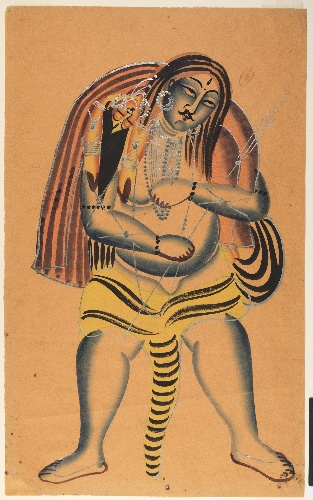
Date: ca. 1865–75
Object type: Painting
Classification: Paintings
Medium: Ink, opaque watercolor, and silver paint on paper
Culture: India (West Bengal, Calcutta, Khalighat)
Dimensions: 18 x 11 in. (45.7 x 27.9 cm)
Department: Asian Art
Credit line: Purchase, Rogers Fund, Evelyn Kranes Kossak Gift, and funds from various donors, 2000
Accession year: 2000
Repository: Metropolitan Museum of Art, New York, NY
Tags: Corpses|Shiva